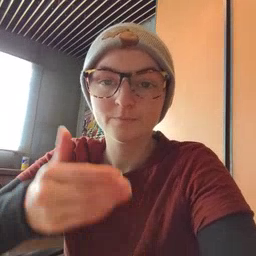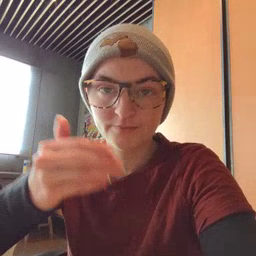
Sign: glasswindow